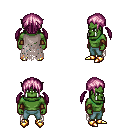
a pixel art fantasy rpg character, male body template, orc, green skin, gray tattered cape, teal pants, pink twin-tailed hairstyle, cloth bracers, gold boots, four views (front, back, left, right), 2x2 character sprite sheet, small pixel art, hard edges, no anti-aliasing